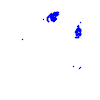
Particle: electron